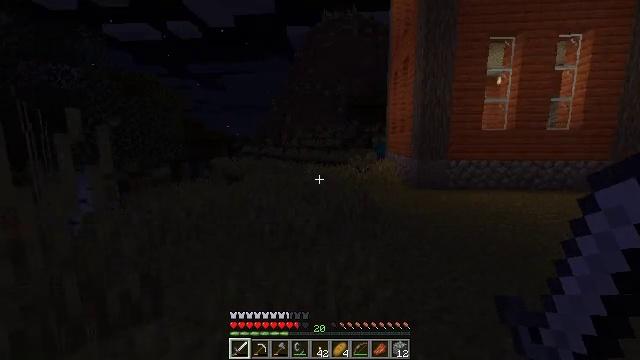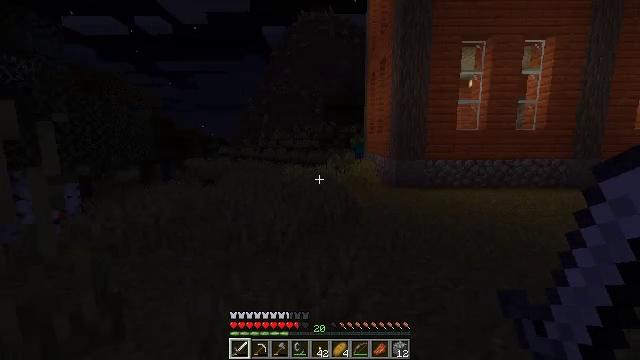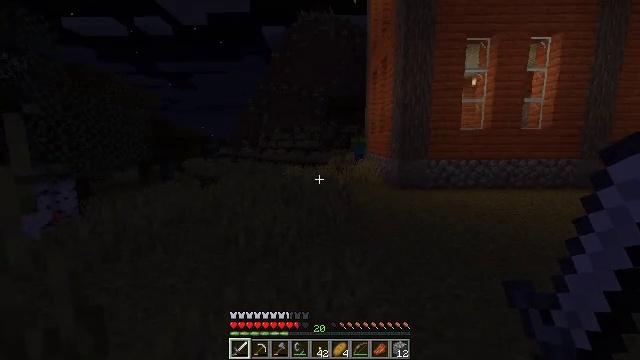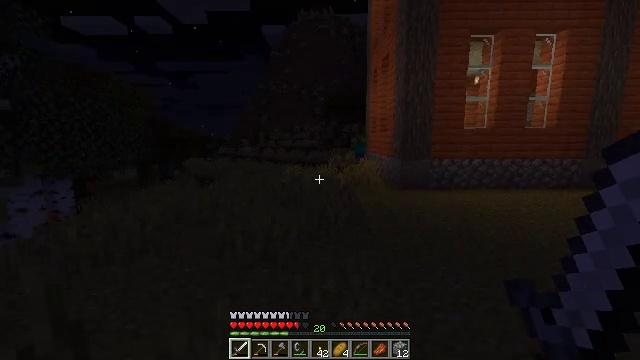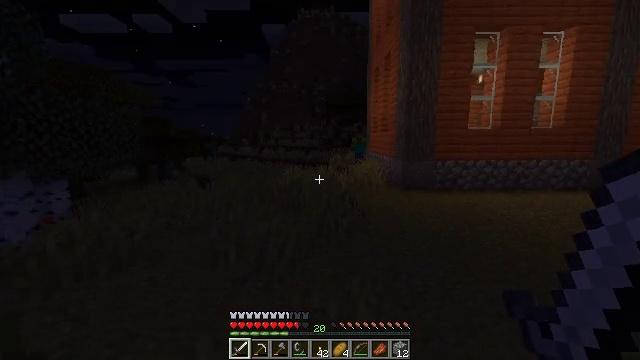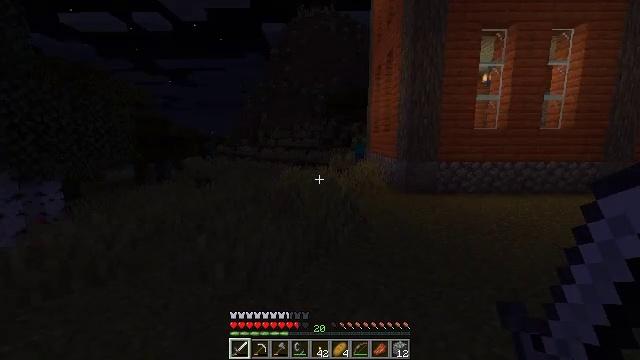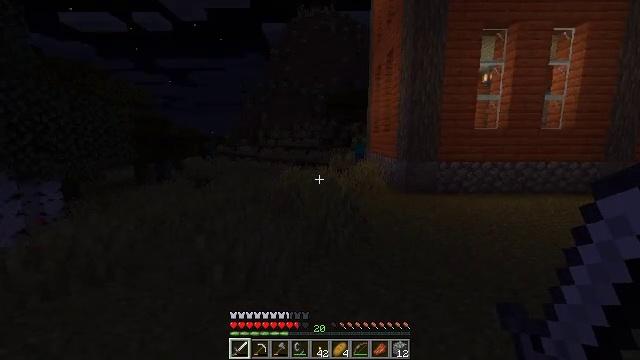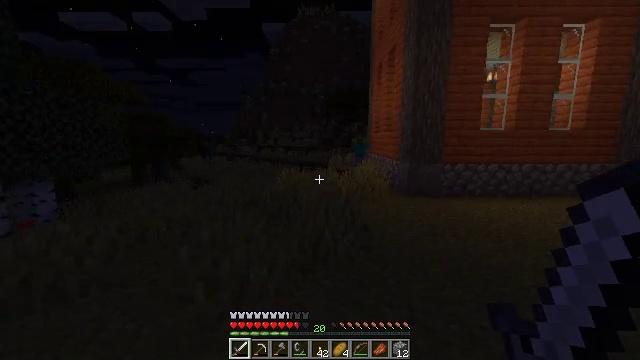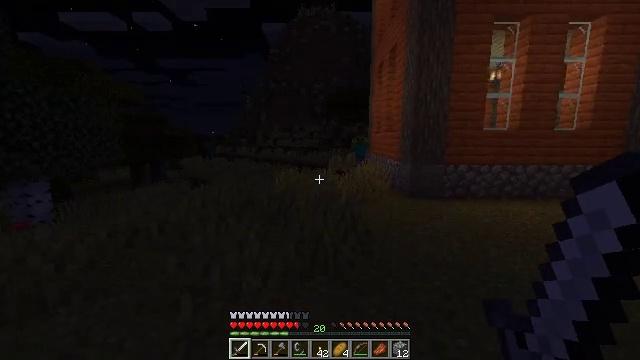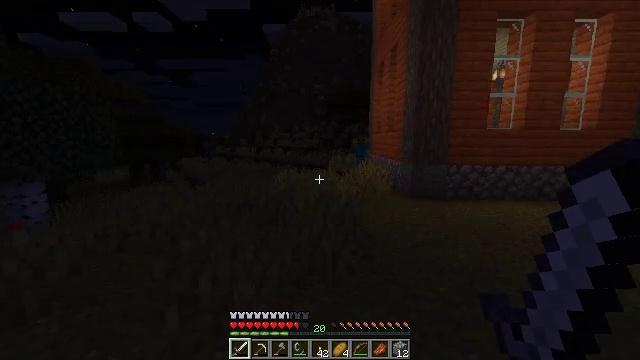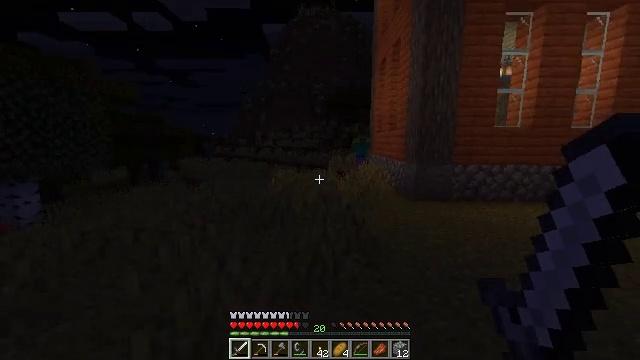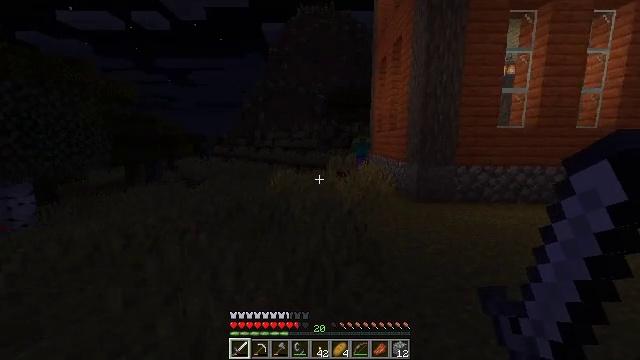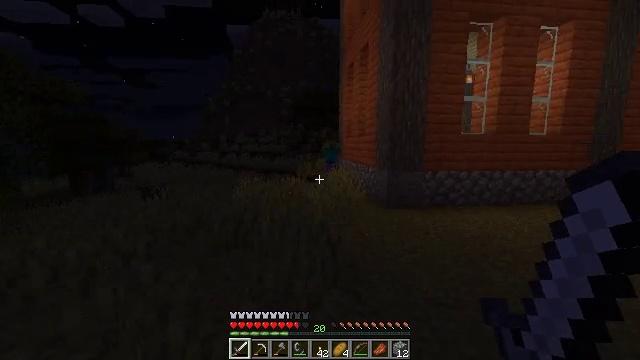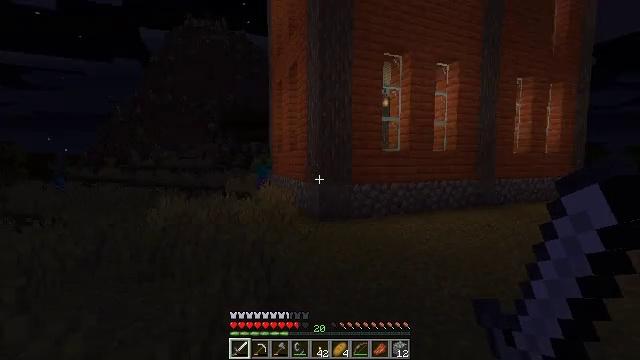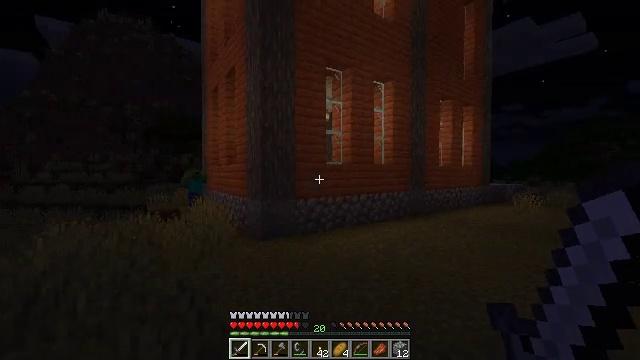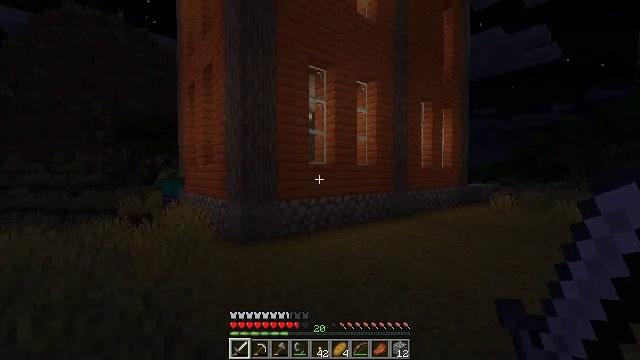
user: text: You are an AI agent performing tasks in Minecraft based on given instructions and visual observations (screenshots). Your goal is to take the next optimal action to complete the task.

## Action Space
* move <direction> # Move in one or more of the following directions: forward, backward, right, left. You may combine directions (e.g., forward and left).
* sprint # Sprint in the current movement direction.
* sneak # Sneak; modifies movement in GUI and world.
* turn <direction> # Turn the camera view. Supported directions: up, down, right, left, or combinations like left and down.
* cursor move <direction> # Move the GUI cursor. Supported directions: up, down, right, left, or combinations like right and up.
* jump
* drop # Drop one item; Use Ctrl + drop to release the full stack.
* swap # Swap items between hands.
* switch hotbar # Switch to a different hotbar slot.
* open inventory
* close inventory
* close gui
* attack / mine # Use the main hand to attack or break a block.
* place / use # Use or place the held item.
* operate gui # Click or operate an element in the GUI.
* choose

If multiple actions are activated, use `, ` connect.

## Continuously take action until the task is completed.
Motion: motion action
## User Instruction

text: Drop a flint and steel.
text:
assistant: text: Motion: move forward, turn right
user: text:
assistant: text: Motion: move forward
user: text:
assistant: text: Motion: move forward
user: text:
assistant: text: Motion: move forward
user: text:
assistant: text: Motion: move forward
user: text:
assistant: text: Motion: move forward
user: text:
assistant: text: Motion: move forward
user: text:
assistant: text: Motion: move forward
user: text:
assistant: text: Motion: move forward
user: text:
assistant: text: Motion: move forward
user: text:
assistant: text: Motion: move forward
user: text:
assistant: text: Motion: move forward, turn right and up
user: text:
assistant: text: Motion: move forward, turn right and up
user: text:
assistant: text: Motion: move forward, turn right and up
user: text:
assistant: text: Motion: move forward, turn right
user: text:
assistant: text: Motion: move forward
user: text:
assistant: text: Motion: move forward
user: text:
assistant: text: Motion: move forward
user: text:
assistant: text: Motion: move forward, turn right
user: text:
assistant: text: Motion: move forward, turn right
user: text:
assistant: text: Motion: move forward
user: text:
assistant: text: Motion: move forward
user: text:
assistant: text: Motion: move forward
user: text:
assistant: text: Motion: move forward and move right
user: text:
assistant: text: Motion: move forward and move right
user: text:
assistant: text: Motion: move forward and move right, turn left
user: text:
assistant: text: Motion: move forward and move right, turn left and up
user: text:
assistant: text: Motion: move forward, turn left and up
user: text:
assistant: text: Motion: move forward, turn left and up
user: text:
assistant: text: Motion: move forward, turn left and up